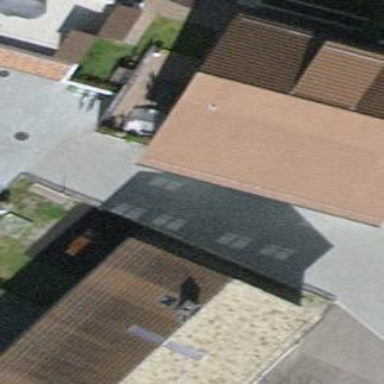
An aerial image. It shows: Kindergarten with tiled roof.